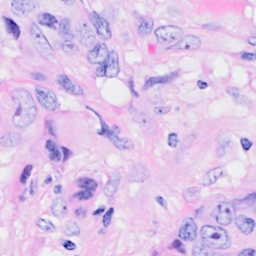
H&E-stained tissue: Breast